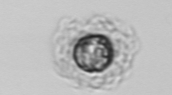
Label: Emiliania_huxleyi